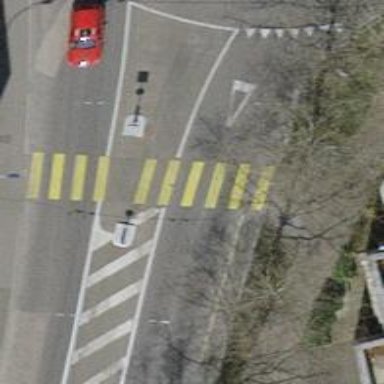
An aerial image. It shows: Uncontrolled crossing with pedestrian island.